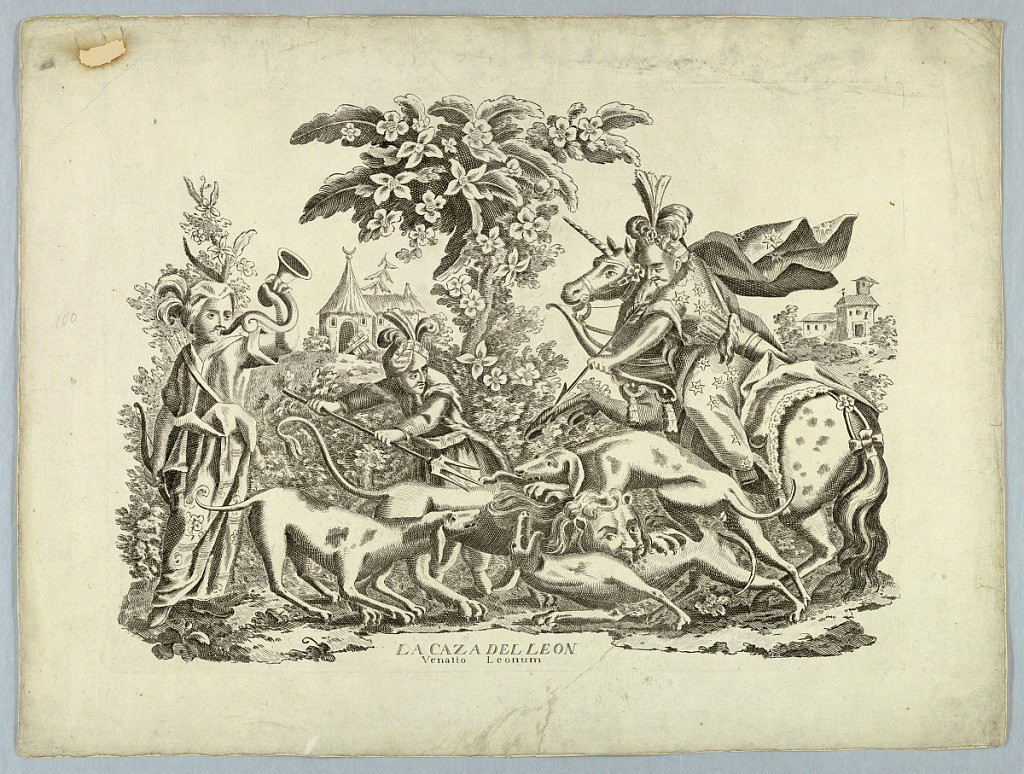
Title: The Lion Hunt
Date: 1750–1800
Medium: Etching on paper, mounted
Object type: Print
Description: A lion, center, is attacked by dogs, a man with a forked spear, and another at right, on a unicorn. Another, at left, blows a trumpet. All in "Oriental" costume. In landscape with houses in background. Bottom center: "LA CAZA DEL LEON / Venatio Leonum".